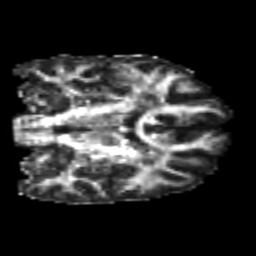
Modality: FA
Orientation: coronal
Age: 24
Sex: male
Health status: healthy
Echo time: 0.074 s